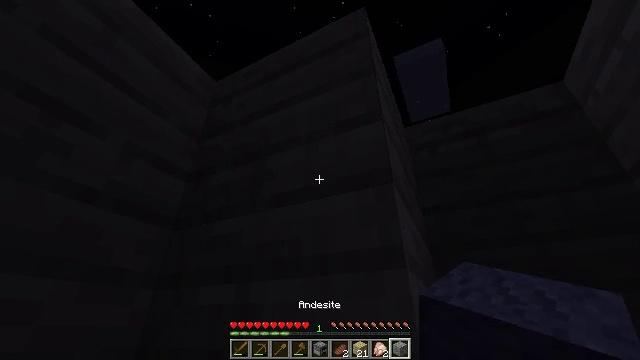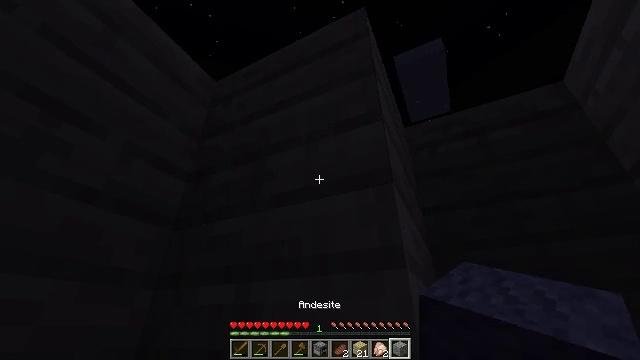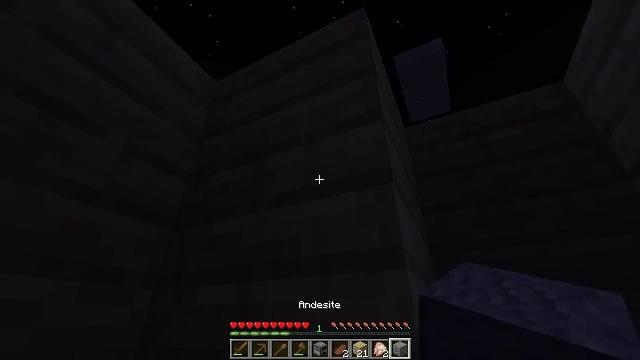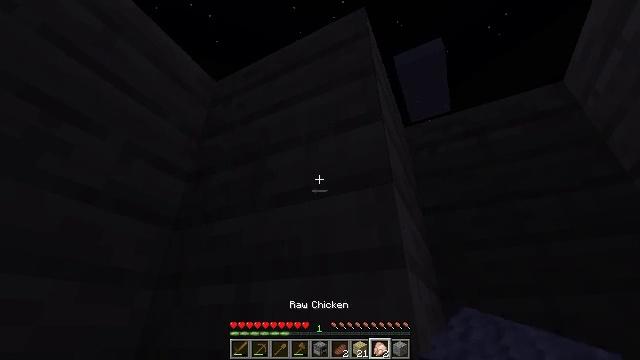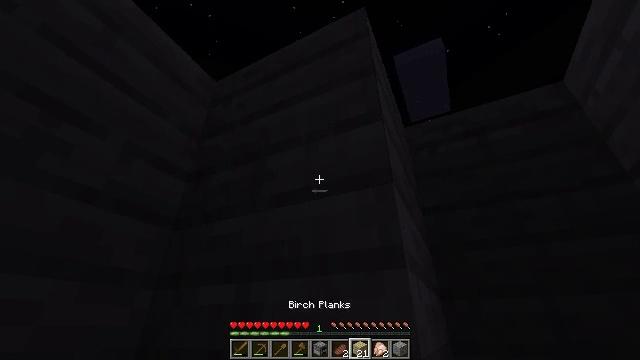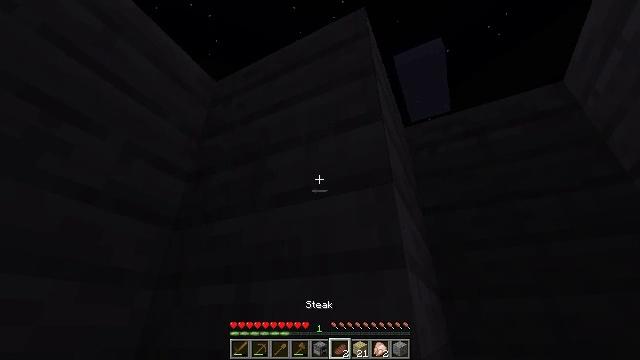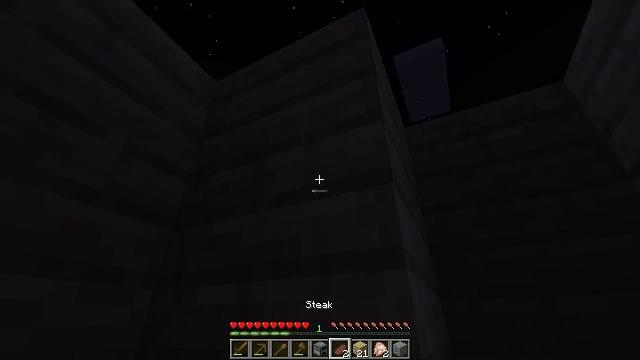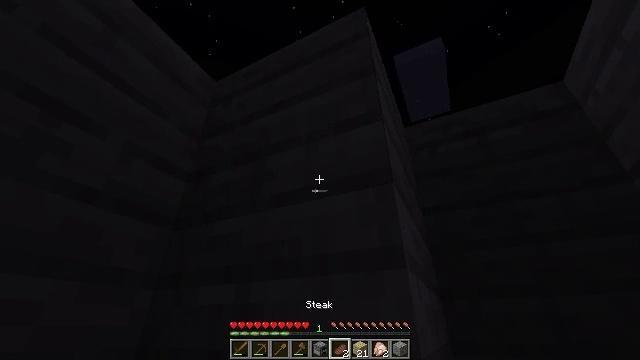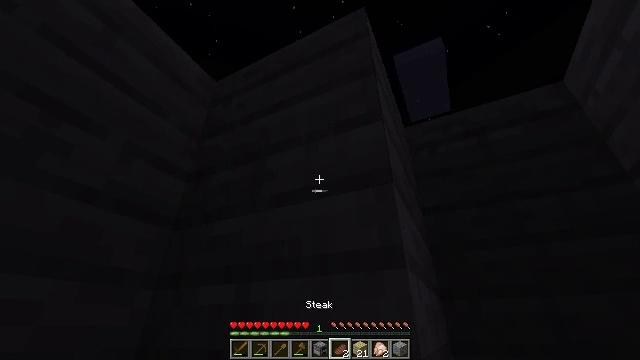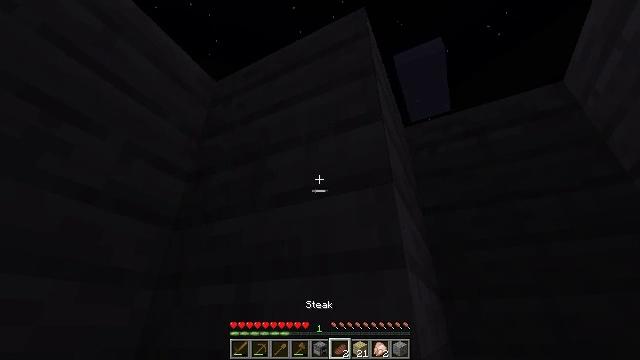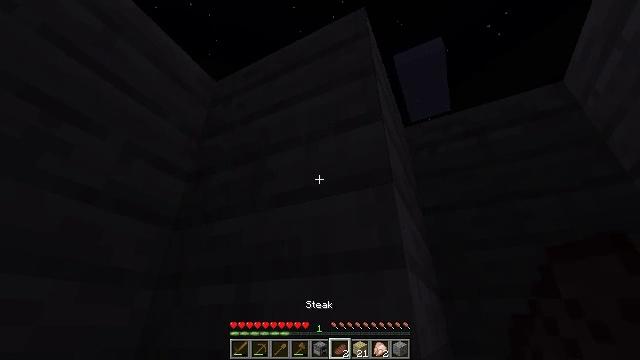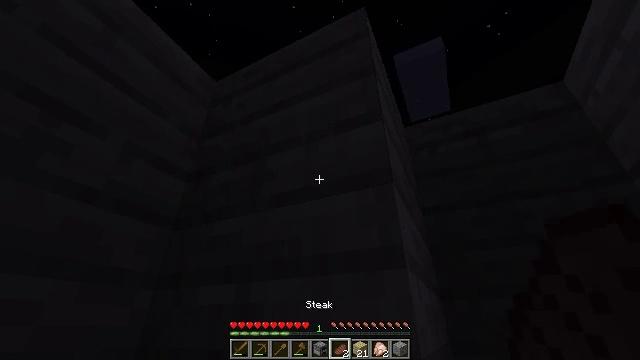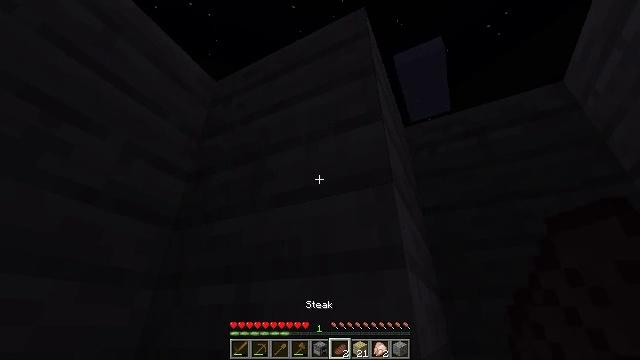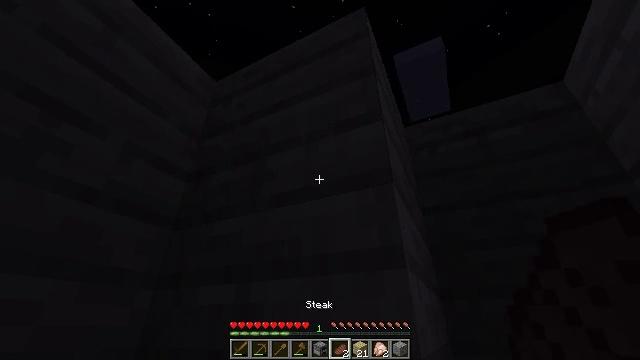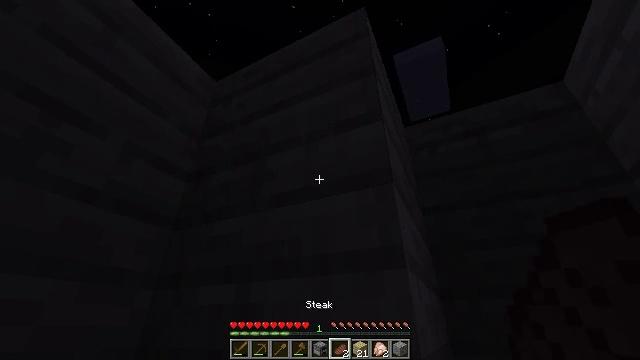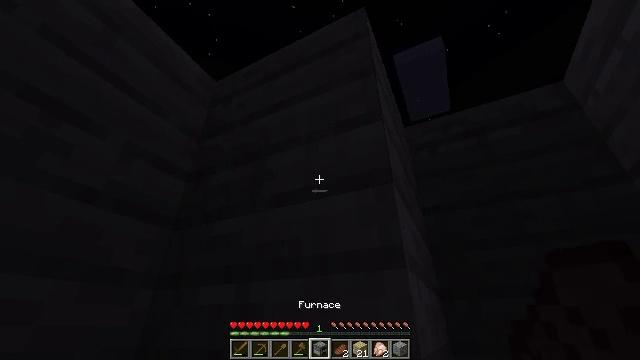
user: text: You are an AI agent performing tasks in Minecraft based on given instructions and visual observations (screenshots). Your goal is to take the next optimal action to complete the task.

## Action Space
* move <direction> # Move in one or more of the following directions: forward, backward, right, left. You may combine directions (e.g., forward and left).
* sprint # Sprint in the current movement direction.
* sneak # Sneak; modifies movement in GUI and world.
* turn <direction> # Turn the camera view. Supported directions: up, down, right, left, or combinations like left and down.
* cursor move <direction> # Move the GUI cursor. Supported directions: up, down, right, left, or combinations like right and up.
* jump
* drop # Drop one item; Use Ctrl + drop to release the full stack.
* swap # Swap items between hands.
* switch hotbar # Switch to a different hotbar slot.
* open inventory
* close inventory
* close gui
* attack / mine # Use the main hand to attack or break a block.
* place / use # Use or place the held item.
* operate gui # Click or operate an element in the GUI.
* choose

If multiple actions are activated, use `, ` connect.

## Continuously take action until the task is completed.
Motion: motion action
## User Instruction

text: Gather some birch planks.
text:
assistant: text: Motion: no_op
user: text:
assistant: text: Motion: no_op
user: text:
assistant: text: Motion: no_op
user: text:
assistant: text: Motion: no_op
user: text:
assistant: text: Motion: no_op
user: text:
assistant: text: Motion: no_op
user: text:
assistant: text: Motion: no_op
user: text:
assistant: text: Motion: no_op
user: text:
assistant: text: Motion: no_op
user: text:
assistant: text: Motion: no_op
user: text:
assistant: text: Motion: no_op
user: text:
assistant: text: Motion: no_op
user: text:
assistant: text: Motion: no_op
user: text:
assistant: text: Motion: no_op
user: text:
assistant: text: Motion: no_op
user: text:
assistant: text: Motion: no_op
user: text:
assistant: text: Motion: no_op
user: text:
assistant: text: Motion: no_op
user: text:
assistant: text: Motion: no_op
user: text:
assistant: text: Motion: no_op
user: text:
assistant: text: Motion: no_op
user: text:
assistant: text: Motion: no_op
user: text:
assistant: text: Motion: no_op
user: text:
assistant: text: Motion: no_op
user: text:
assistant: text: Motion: no_op
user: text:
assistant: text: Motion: turn up
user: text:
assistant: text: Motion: turn up
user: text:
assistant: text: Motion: no_op
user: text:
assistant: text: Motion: no_op
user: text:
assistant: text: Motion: no_op